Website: home-depot
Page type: billing-address
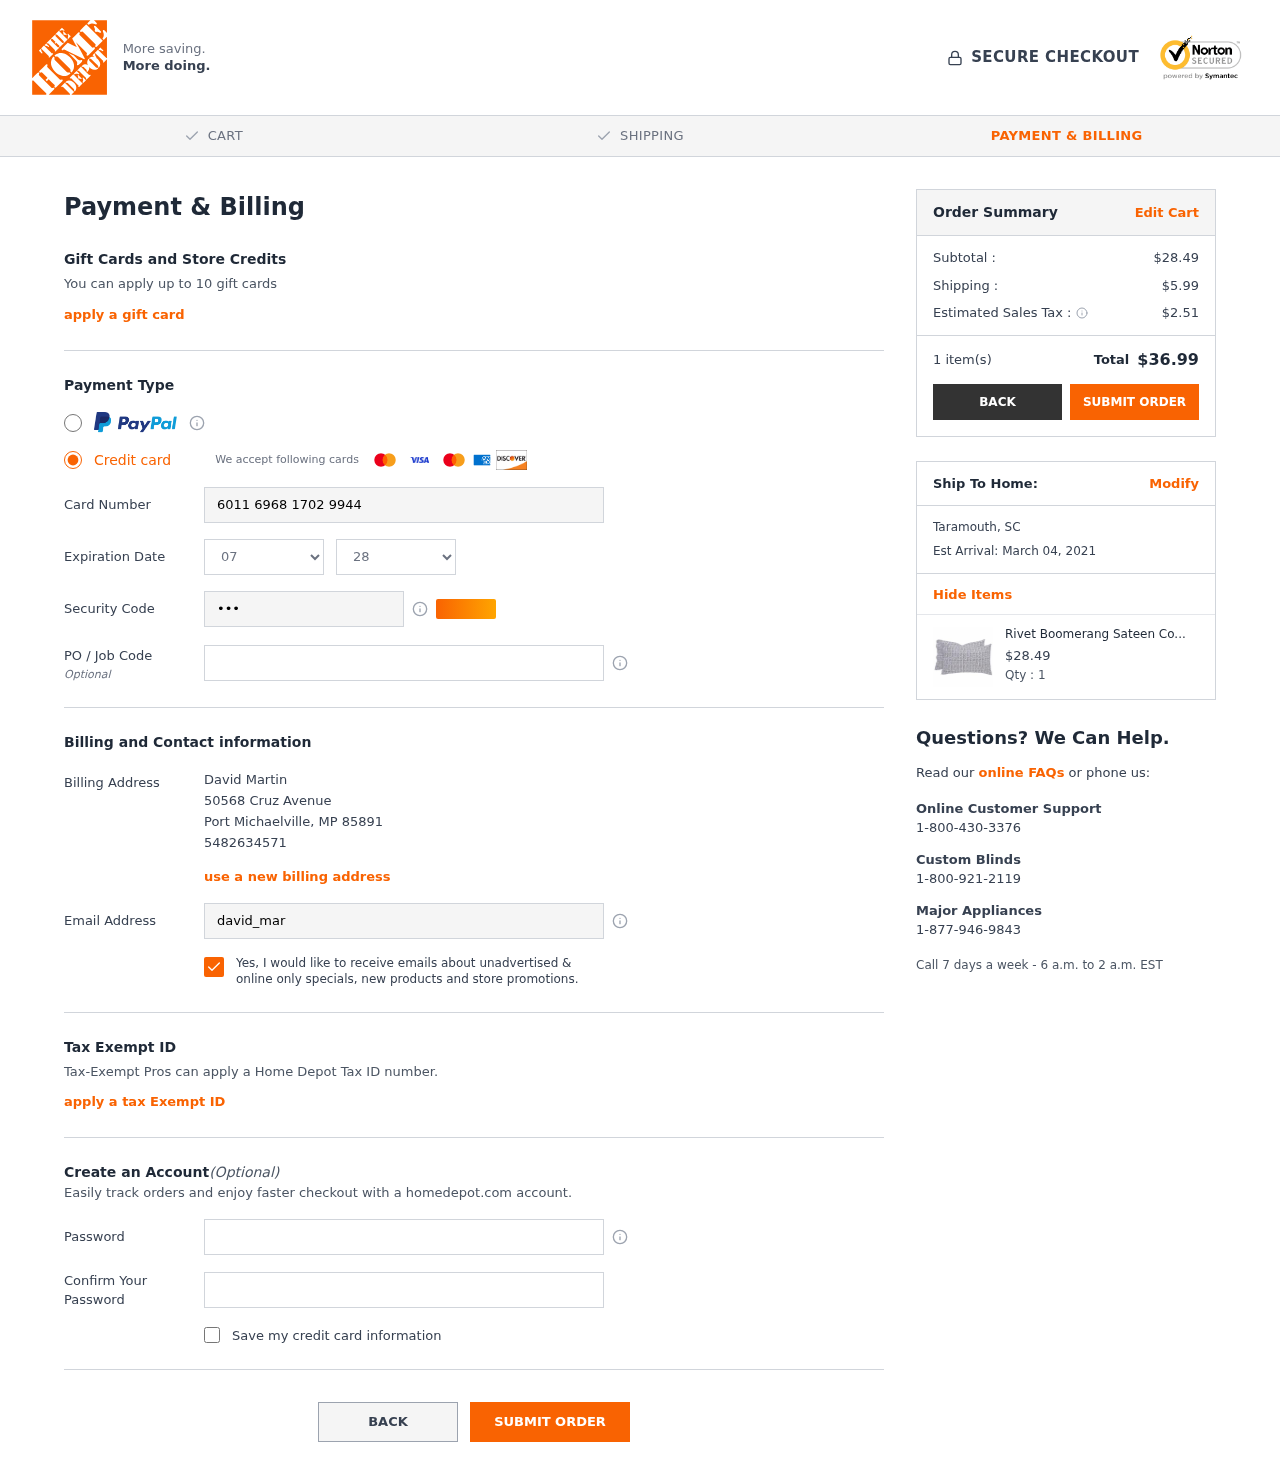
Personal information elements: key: PII_CARD_CVV
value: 285
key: PII_CARD_EXPIRY_MONTH
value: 07
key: PII_CARD_EXPIRY_YEAR
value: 28
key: PII_CARD_NUMBER
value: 6011 6968 1702 9944
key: PII_CITY
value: Port Michaelville
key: PII_CITY2
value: Taramouth
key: PII_EMAIL
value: david_martin@yahoo.com
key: PII_FULLNAME
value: David Martin
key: PII_PHONE
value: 5482634571
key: PII_POSTCODE
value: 85891
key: PII_STATE_ABBR
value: MP
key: PII_STATE_ABBR2
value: SC
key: PII_STREET
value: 50568 Cruz Avenue
Product elements: key: PRODUCT1_NAME
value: Rivet Boomerang Sateen Cotton Pillowcase Set
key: PRODUCT1_PRICE
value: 28.49
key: PRODUCT1_QUANTITY
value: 1
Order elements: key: ORDER_SUBTOTAL
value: $28.49
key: ORDER_SHIPPING_COST
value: $5.99
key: ORDER_TAX
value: $2.51
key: ORDER_NUM_ITEMS
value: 1 item(s)
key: ORDER_TOTAL
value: $36.99
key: ORDER_DELIVERY_DATE
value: Est Arrival: March 04, 2021